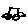
Label: car